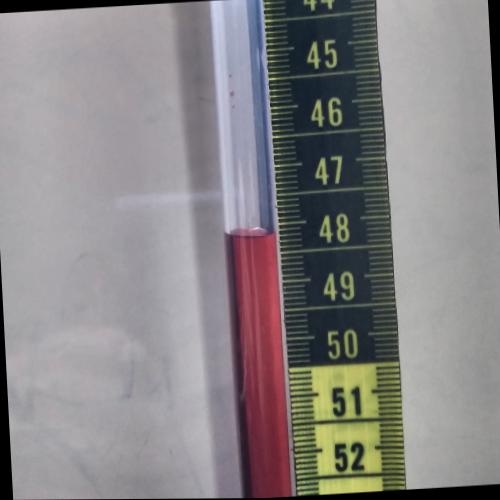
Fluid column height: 48.1 cm